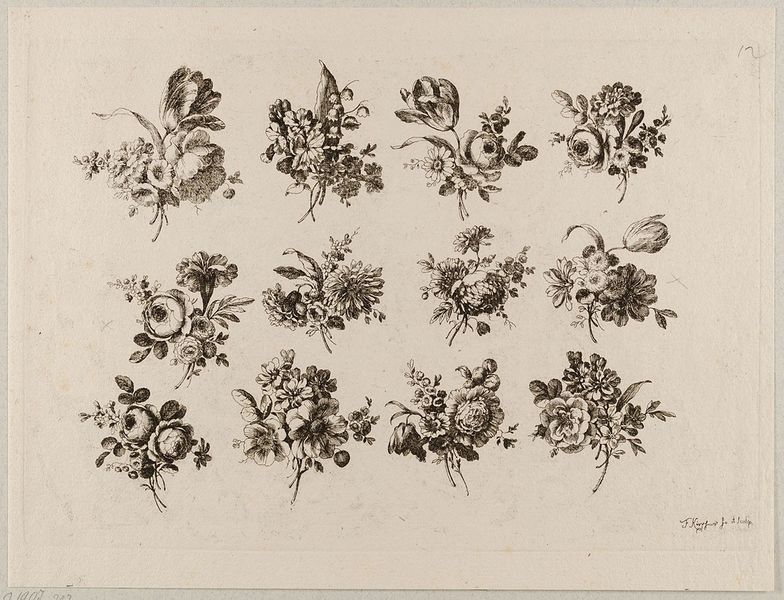
Titel: Zwölf kleine Blumensträuße, Blatt 12 aus der Folge 'III. Cahier de Fleurs Inventes Dessinées et Gravés par F. Kirschner à Paris rue St. Ursule'
Künstler: Friedrich Kirschner
Standort: Hamburg
Institution: Museum für Kunst und Gewerbe Hamburg
Schlagwörter: blätter, weiß, blumen, schwarz, blüten, rosen, pflanzen, schrift, grafik, graphik, tulpen, sträuße, fotografie, photographie, symmetrisch, druckgraphik, druckgrafik, radierung, schwarzweiß, dahlien, gebinde, schrft, schnittblumen, ranunkeln, reproduktionen, 12, druckerzeugnisse, blüte, blumenstrauß, ornamentstich, vorlageblätter